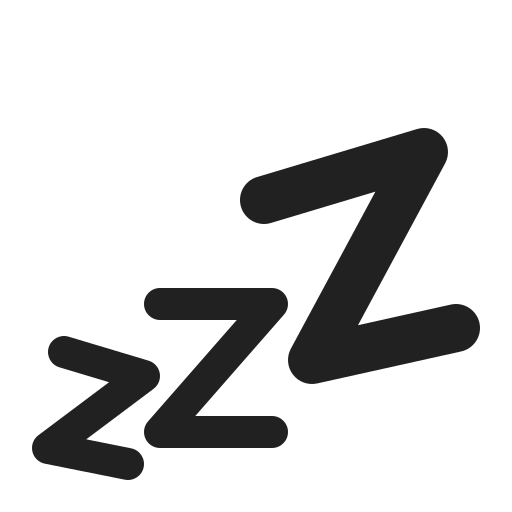
zzz high contrast